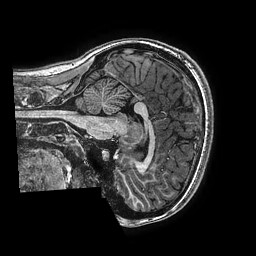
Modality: T1w
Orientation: sagittal
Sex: female
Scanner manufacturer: ge
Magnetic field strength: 3 T
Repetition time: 0.00766 s
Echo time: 0.003476 s